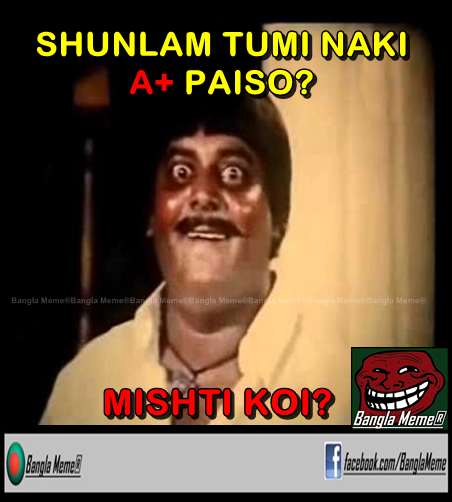
Caption: SHUN:AM TUMI NAKI A+ PAISO?     MISHTI KOI?
Label: hate